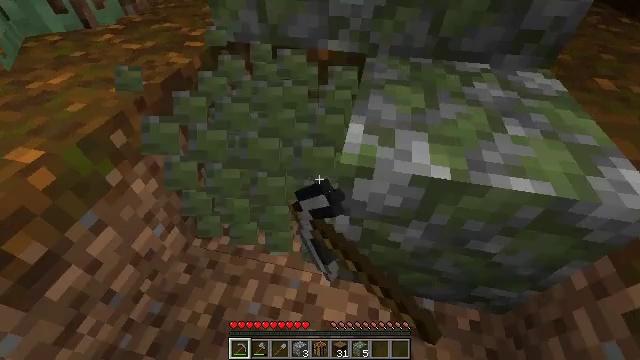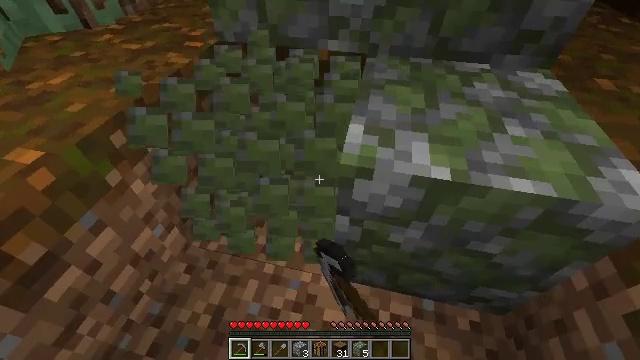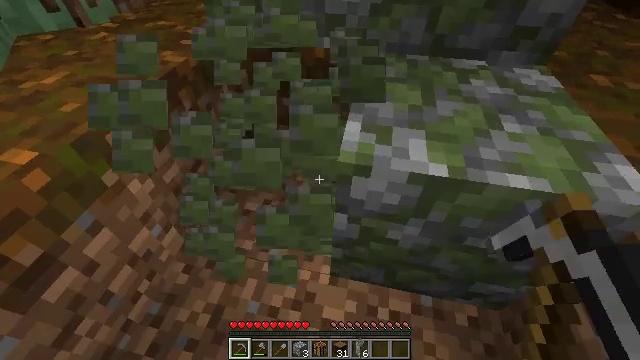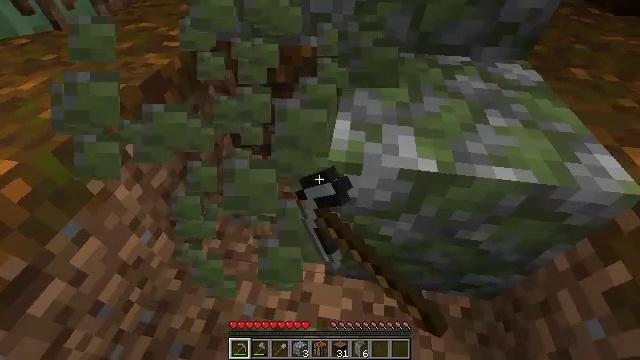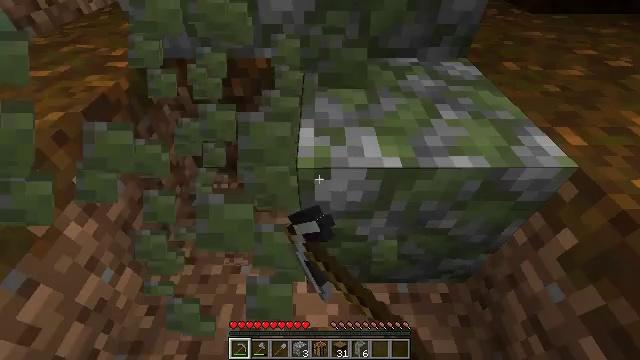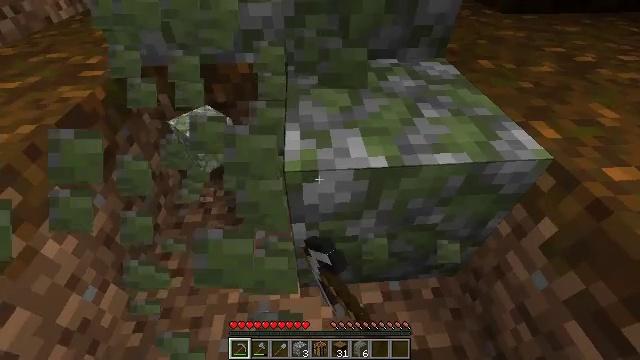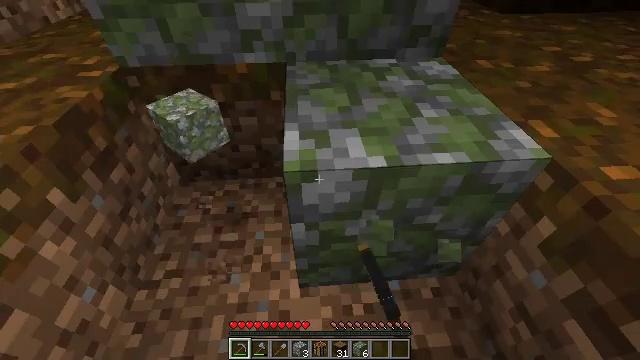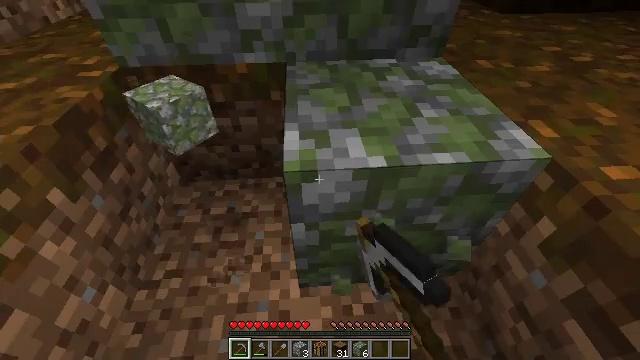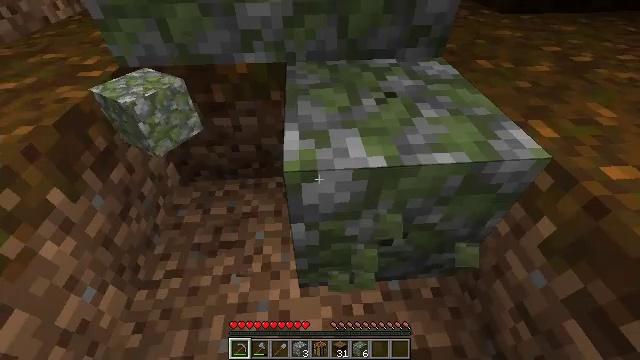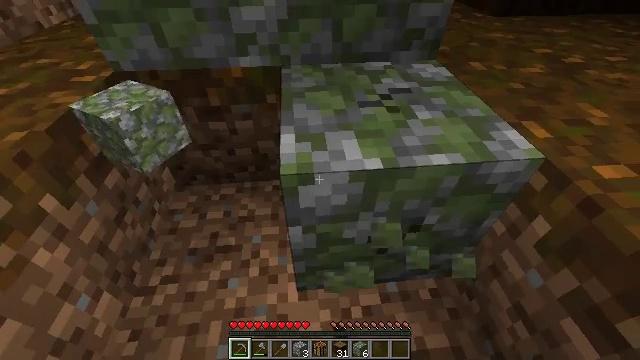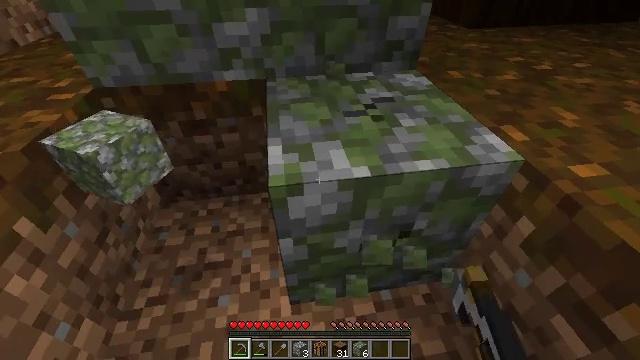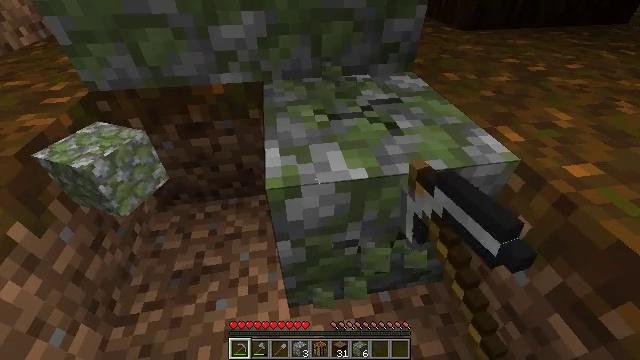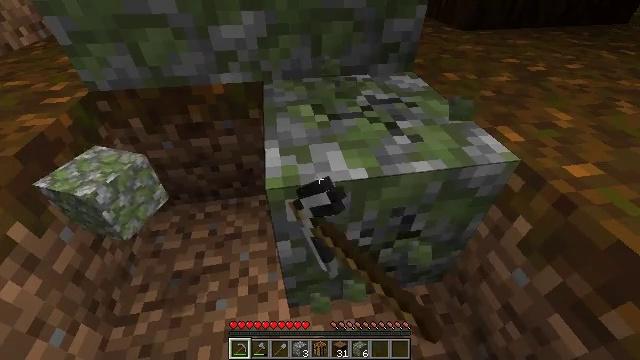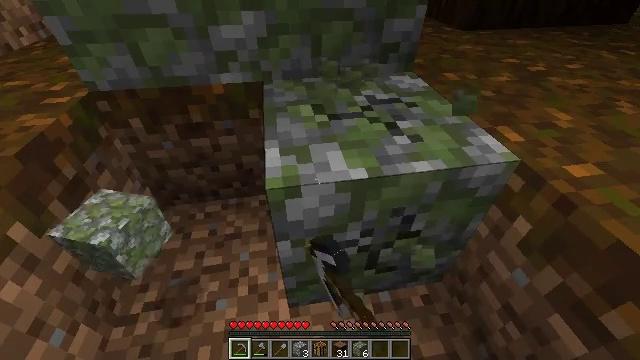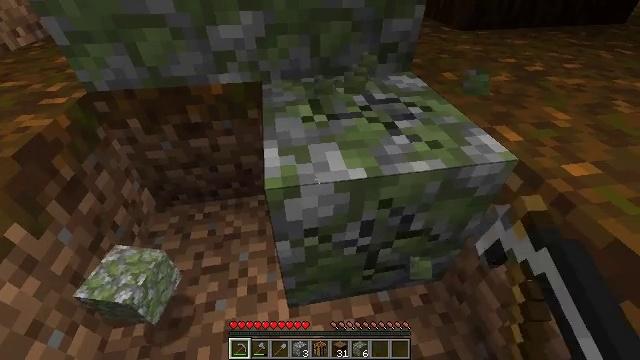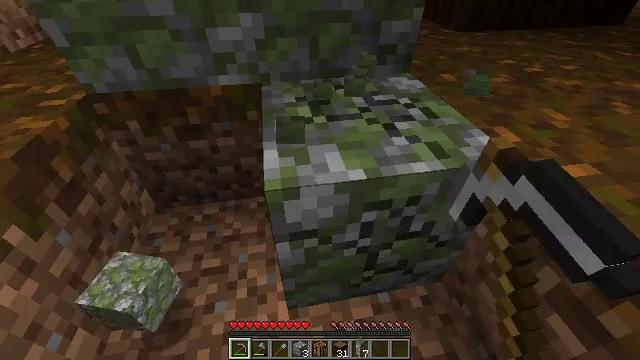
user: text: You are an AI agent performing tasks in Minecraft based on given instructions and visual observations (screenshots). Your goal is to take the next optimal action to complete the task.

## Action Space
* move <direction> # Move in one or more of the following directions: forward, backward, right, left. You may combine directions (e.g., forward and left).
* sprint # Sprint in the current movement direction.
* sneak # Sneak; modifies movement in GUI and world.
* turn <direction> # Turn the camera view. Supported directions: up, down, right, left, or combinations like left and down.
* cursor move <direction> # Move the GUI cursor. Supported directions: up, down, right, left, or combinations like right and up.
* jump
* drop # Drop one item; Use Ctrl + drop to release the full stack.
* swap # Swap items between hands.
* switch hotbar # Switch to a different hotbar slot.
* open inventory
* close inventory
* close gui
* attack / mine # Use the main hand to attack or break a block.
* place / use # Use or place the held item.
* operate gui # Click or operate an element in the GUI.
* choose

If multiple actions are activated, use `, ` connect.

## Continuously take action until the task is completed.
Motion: motion action
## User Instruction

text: Gather mossy cobblestone from a dungeon or ruin.
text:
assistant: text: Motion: attack / mine
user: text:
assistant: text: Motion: attack / mine
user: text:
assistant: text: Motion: turn right, attack / mine
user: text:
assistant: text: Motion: turn right and up, attack / mine
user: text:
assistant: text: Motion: turn right, attack / mine
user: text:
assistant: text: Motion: attack / mine
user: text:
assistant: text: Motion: attack / mine
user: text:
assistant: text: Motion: attack / mine
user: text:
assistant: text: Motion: turn right, attack / mine
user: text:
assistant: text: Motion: turn right and up, attack / mine
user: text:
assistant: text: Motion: attack / mine
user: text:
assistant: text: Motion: attack / mine
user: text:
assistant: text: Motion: attack / mine
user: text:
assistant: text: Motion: attack / mine
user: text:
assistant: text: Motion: attack / mine
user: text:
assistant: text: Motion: attack / mine
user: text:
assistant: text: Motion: attack / mine
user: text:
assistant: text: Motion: attack / mine
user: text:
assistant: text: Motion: attack / mine
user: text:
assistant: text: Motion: attack / mine
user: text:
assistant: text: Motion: attack / mine
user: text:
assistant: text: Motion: attack / mine
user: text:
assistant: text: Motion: attack / mine
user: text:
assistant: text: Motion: attack / mine
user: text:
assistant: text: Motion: attack / mine
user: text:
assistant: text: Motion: turn up, attack / mine
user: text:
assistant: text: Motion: turn right and up, attack / mine
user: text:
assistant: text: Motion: turn up, attack / mine
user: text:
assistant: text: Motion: turn left and up, attack / mine
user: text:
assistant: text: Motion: turn up, attack / mine